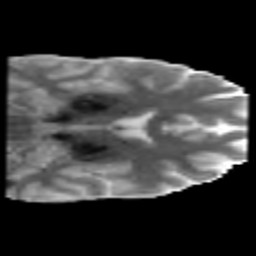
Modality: MD
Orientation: coronal
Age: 35
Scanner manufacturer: philips
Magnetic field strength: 3 T
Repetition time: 8.592 s
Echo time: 0.1268 s